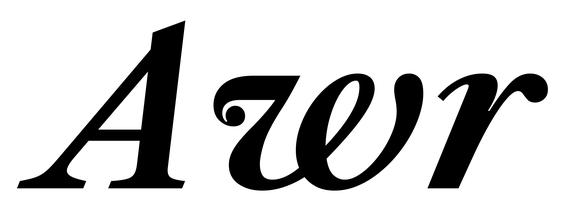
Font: LibreCaslonText-Italic_Bold_Italic